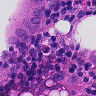
Metastatic tissue present: yes